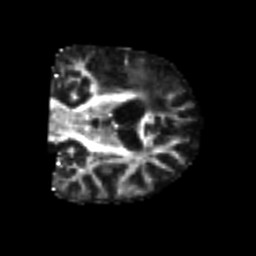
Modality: FA
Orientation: coronal
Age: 52
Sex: male
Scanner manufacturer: siemens
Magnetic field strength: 3 T
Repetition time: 4.999 s
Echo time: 0.07946 s